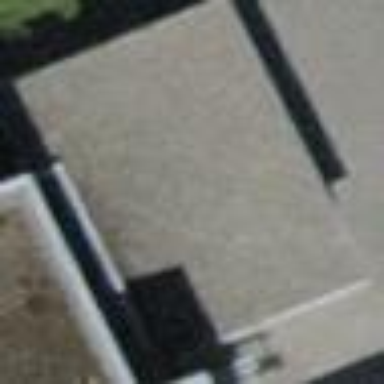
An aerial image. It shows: View of roof of building.